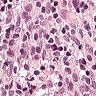
Metastatic tissue present: no